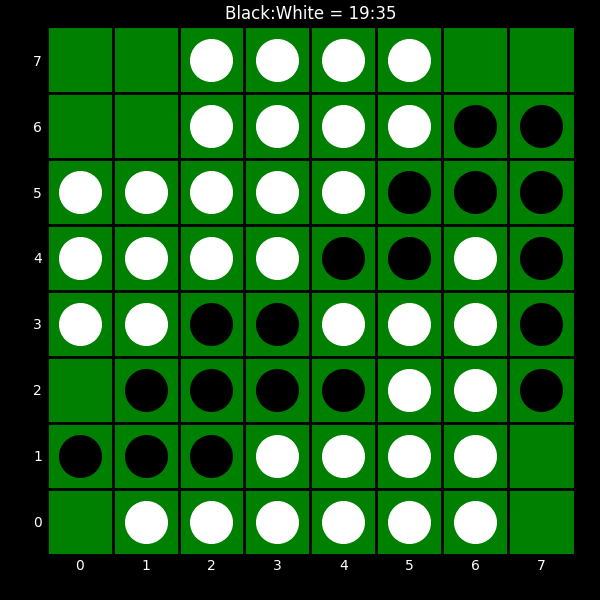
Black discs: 19
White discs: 35